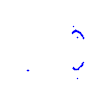
Particle: pion